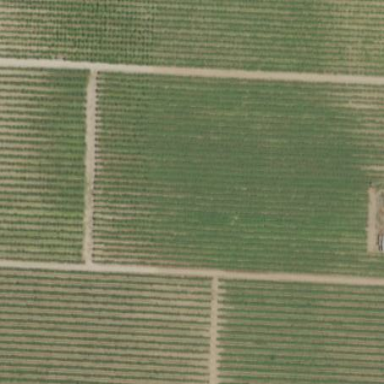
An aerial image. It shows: Vineyard.